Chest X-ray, AP view. Patient: 45 years old, sex F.
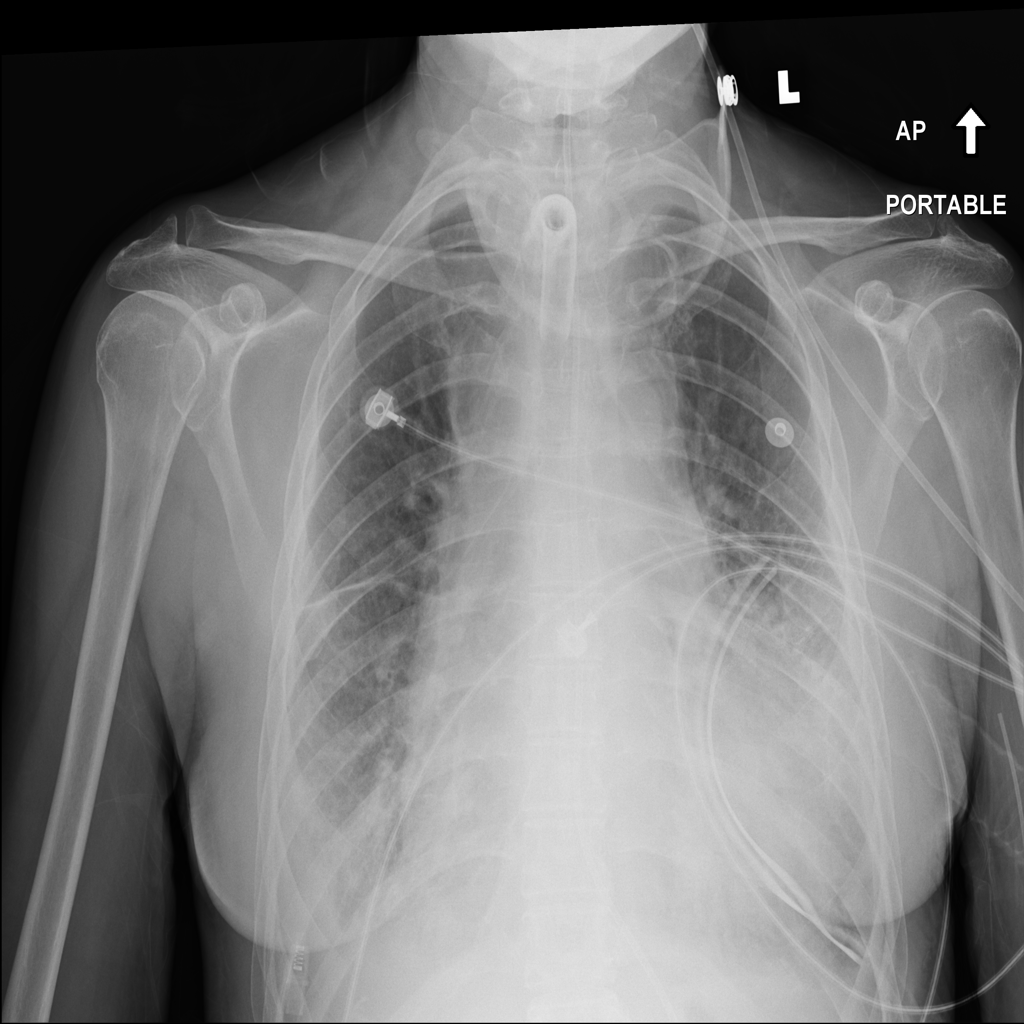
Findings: Effusion, Pleural_Thickening